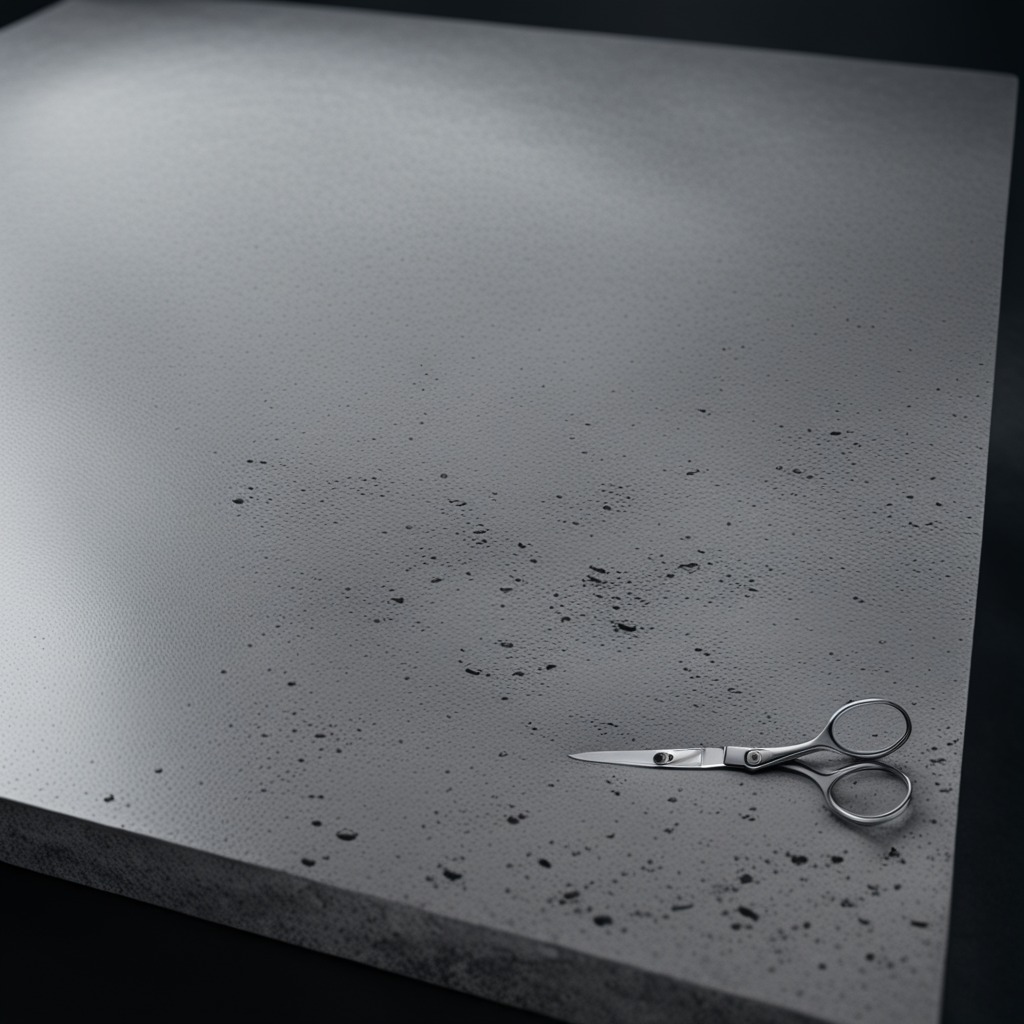
A scissor lies on the clean granite table inside a workshop at night dim ambient light soft shadows worn but